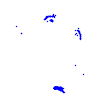
Particle: kaon